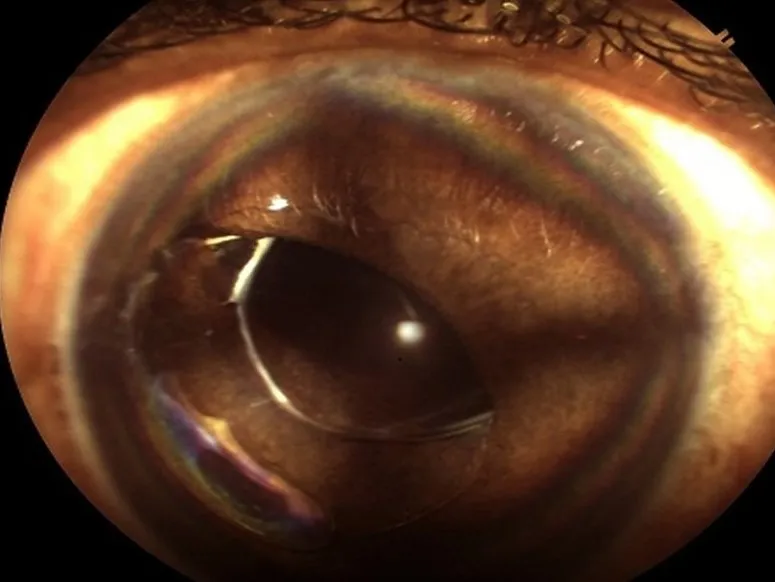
Clinical photograph. Status post mydriasis: anterior dislocation of intraocular lens. One haptic and optic partially in anterior chamber.
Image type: medical_photograph (other_medical_photograph)